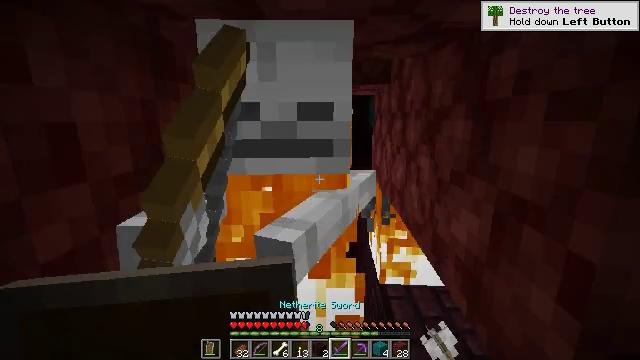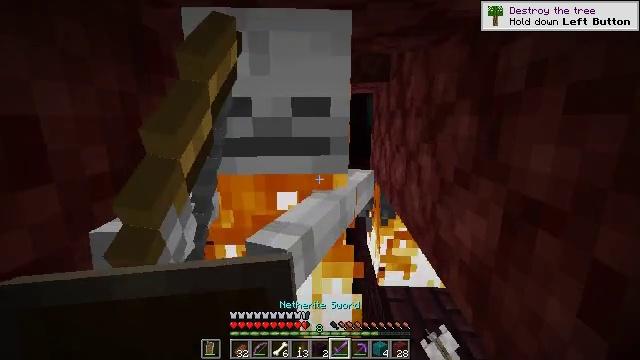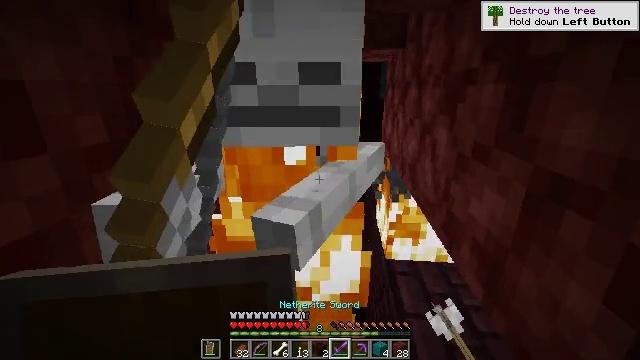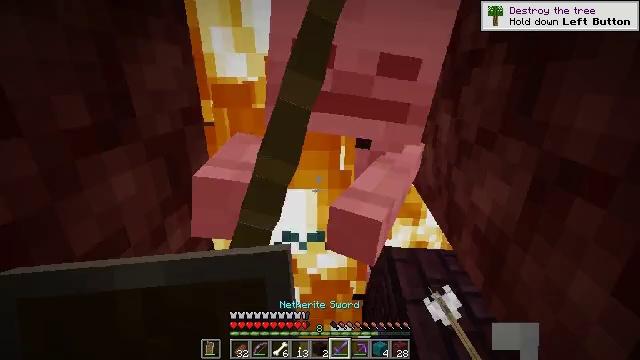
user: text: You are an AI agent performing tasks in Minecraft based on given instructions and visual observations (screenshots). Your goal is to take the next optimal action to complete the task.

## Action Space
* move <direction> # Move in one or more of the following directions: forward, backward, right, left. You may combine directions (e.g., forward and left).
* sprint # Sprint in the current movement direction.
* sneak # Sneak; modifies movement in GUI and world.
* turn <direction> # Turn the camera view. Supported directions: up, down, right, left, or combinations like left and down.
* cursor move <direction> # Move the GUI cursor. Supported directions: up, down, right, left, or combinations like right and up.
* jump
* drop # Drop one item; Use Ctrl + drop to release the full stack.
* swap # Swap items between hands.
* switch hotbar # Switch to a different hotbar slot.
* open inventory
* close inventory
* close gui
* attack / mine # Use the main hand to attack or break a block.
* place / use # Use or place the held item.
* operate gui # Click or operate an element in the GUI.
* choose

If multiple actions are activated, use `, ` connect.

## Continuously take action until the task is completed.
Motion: motion action
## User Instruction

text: Hunt the skeleton.
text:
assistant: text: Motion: no_op
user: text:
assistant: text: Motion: turn left and down
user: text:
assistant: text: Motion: turn down
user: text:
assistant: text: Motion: attack / mine